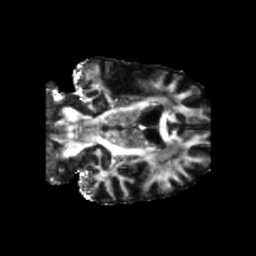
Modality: FA
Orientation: coronal
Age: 72
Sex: male
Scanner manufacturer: siemens
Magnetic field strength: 3 T
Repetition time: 5.25 s
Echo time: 0.08 s